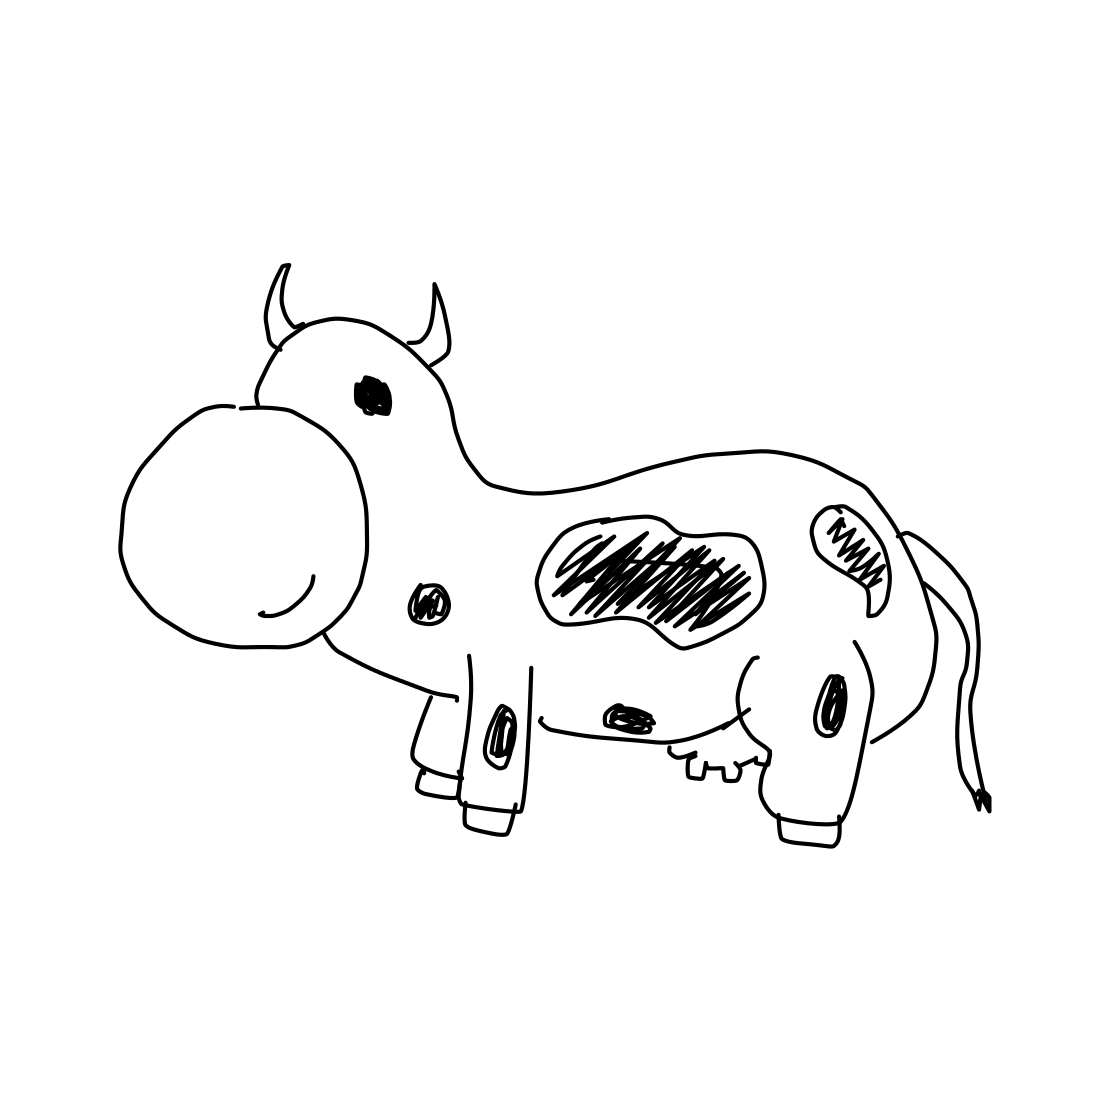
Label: cow